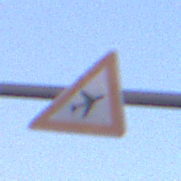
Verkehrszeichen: FlugbetriebLinks
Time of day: SunriseSunset
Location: Outdoor (Nature)
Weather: Clear
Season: NotSpecified
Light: Natural